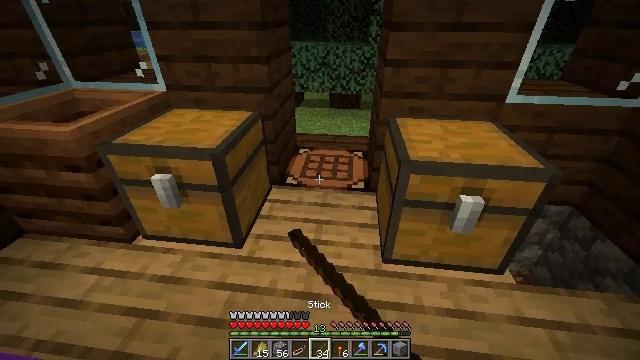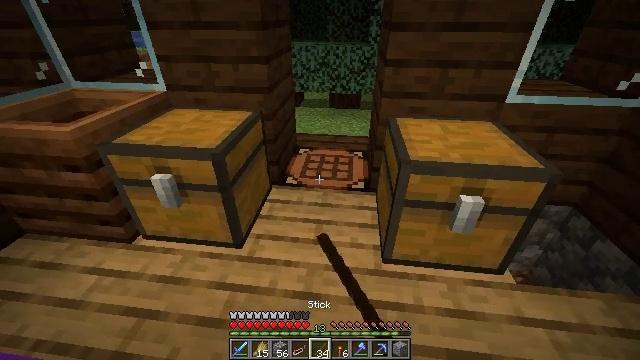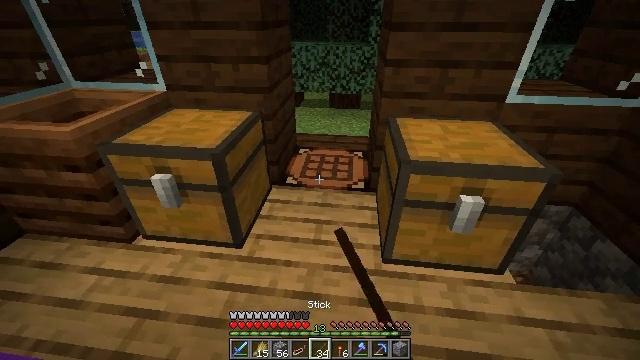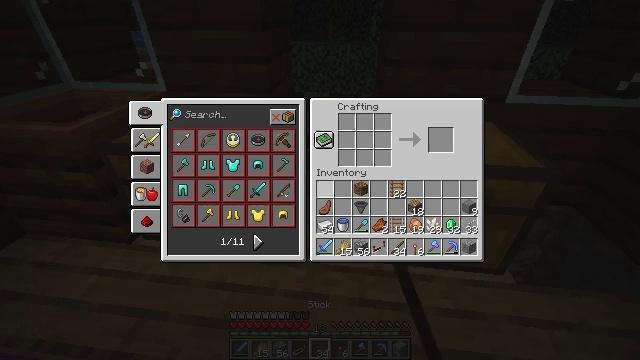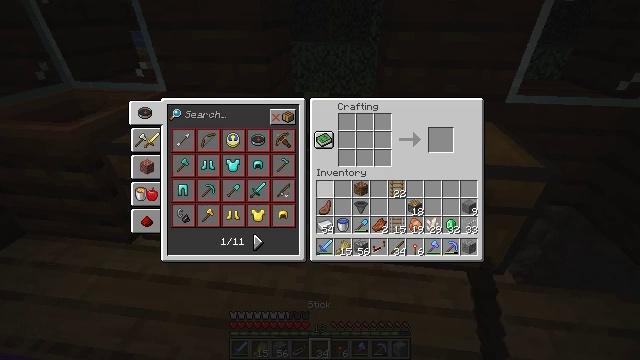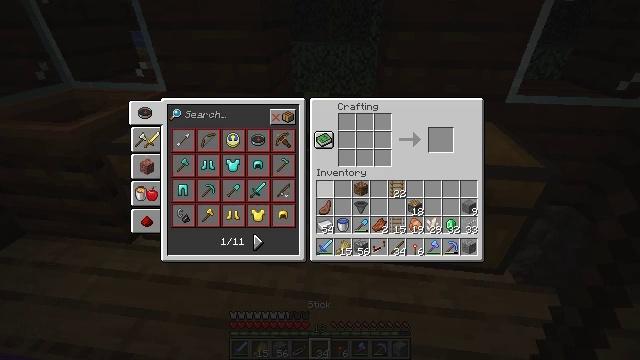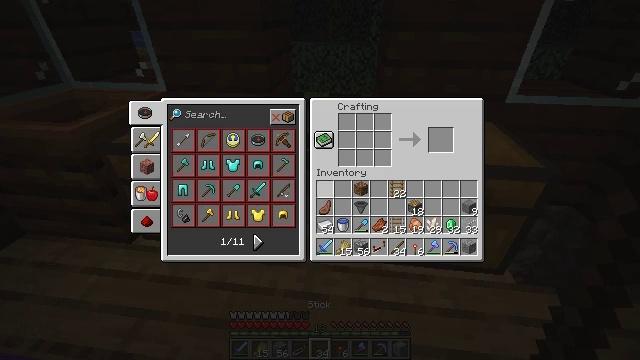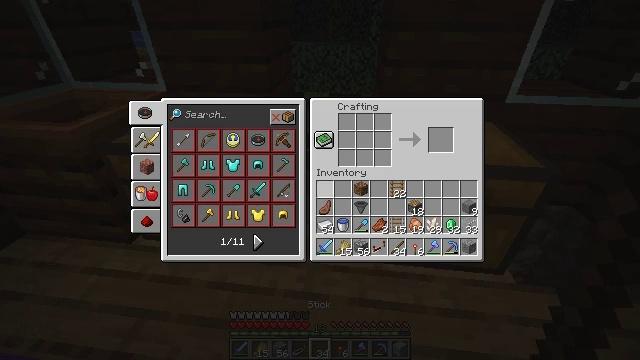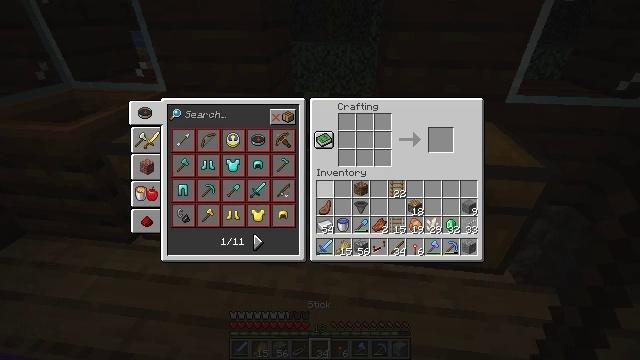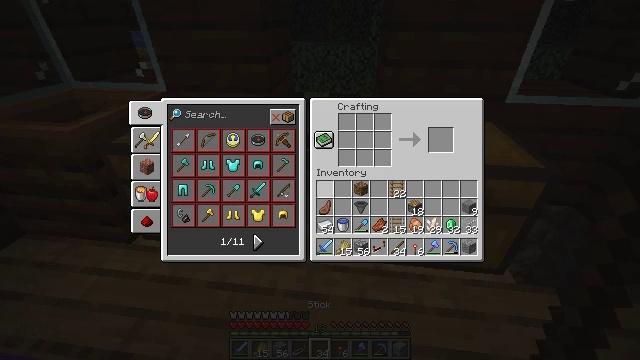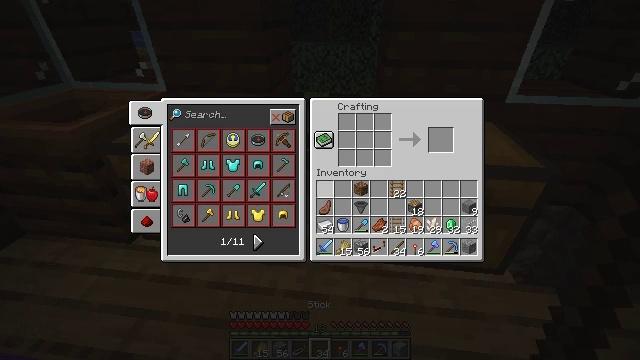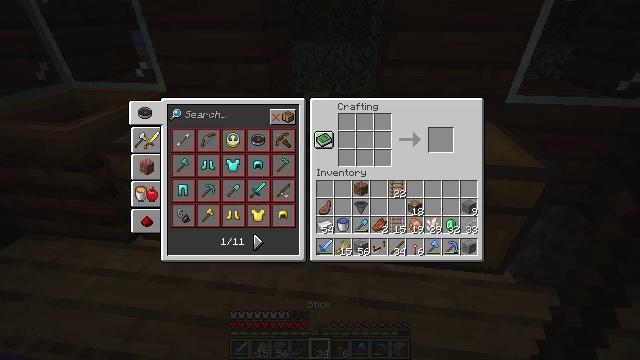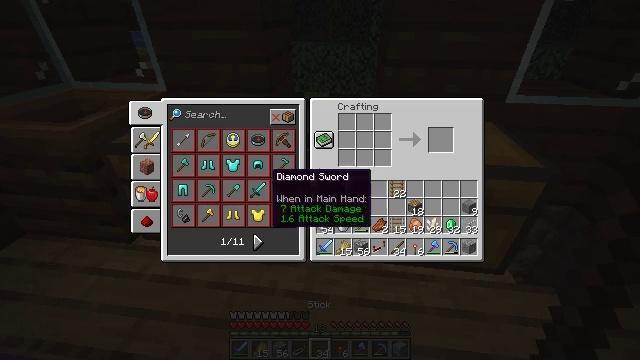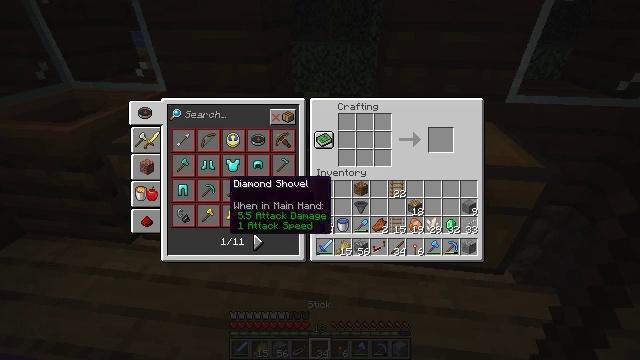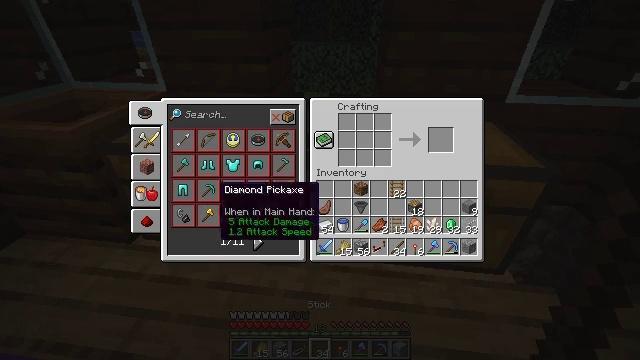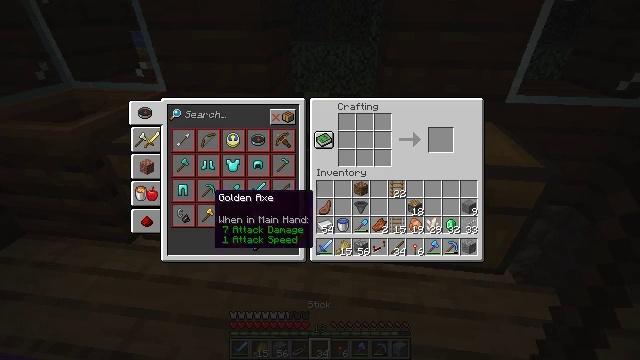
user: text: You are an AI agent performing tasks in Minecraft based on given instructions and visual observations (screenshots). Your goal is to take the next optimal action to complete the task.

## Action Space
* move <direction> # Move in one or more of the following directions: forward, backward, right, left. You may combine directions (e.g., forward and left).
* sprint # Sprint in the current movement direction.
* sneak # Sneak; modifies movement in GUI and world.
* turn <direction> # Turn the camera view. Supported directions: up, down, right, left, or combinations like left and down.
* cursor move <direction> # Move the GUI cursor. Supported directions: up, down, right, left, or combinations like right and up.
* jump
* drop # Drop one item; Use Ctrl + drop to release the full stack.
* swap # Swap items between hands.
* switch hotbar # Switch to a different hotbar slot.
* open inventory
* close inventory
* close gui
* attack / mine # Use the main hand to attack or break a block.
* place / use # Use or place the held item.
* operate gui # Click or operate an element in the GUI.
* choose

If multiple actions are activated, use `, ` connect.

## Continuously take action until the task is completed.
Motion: motion action
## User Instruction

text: Take materials to the crafting table and make a repeater.
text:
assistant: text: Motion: no_op
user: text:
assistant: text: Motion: no_op
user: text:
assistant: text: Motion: open gui
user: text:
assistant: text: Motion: no_op
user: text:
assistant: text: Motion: no_op
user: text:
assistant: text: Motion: no_op
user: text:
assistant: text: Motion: no_op
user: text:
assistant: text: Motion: no_op
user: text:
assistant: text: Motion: no_op
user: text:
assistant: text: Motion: no_op
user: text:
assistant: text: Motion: cursor move left
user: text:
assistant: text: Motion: cursor move left
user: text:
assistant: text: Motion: cursor move left and down
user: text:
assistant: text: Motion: cursor move left
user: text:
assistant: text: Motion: cursor move down
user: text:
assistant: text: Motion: cursor move left
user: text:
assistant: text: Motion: cursor move left
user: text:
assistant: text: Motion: cursor move left
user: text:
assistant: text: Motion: cursor move left
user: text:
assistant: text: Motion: no_op
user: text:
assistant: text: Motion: no_op
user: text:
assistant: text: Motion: no_op
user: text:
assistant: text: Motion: operate gui
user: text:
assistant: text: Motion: operate gui
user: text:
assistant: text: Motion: no_op
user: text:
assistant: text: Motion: no_op
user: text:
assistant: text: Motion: no_op
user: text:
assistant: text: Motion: cursor move right
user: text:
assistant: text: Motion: cursor move right
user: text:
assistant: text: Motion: cursor move right and down